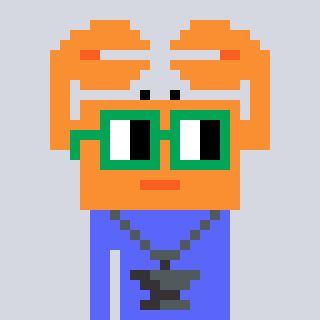
a pixel art character with square green glasses, a crab-shaped head and a purple-colored body on a cool background